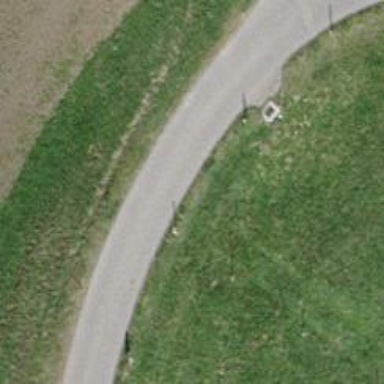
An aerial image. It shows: Unclassified road with asphalt surface.